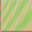
Piece: xx